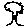
Label: tree